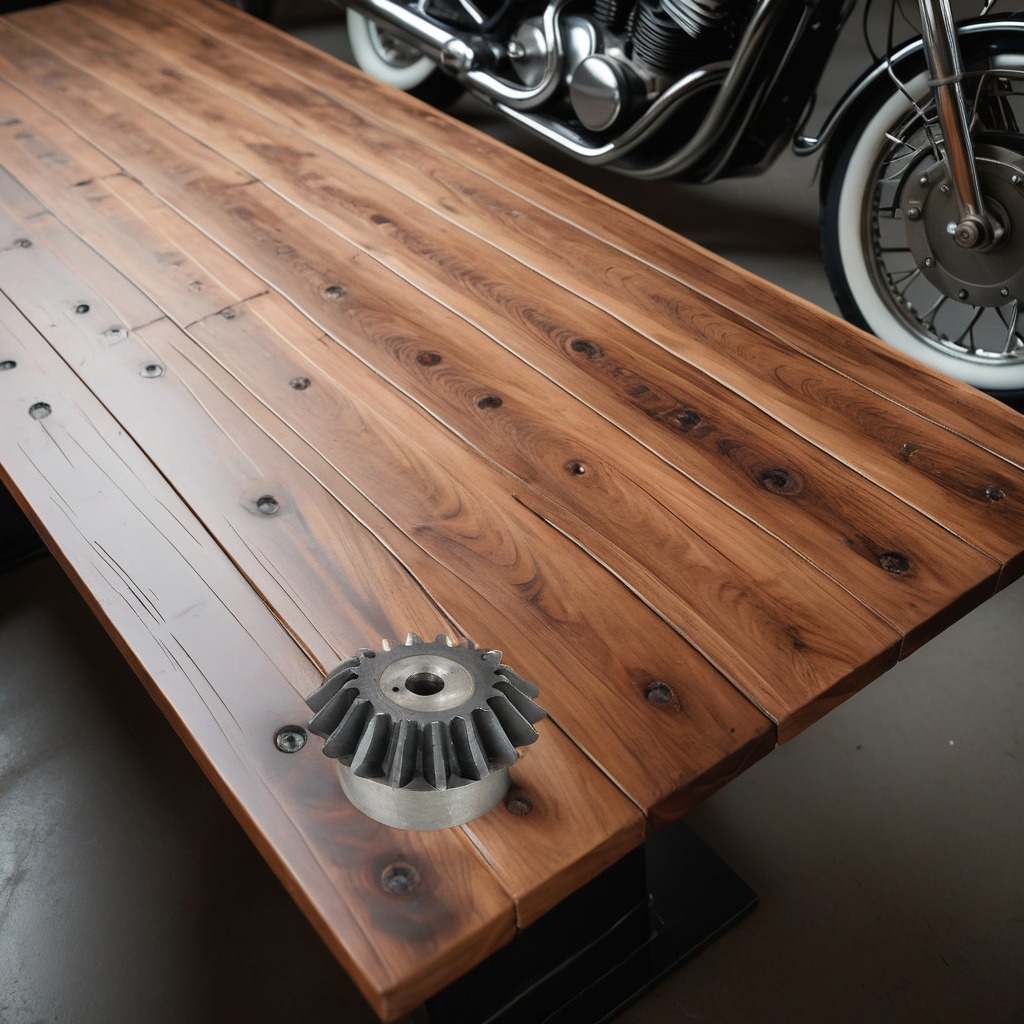
A steel gear with teeth lies on an oil-spilled wooden table in a vintage motorcycle garage.